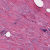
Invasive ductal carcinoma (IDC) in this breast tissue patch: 1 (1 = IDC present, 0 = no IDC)